Question: I've used 'sudo systemctl enable docker.service' but the service won't start.

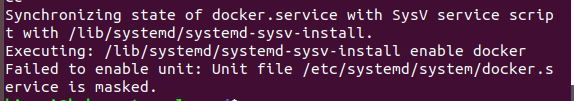
Answer: try this (3 separate commands from the terminal):
'''
$ sudo systemctl unmask docker.service
$ sudo systemctl unmask docker.socket
$ sudo systemctl start docker.service
'''